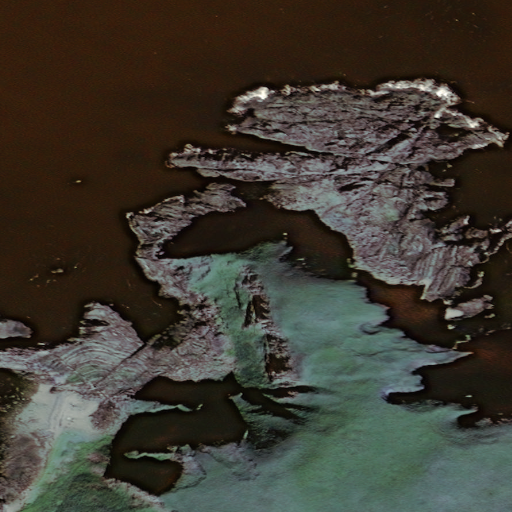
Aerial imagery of cape in Alaska named Paso Point containing only unknown